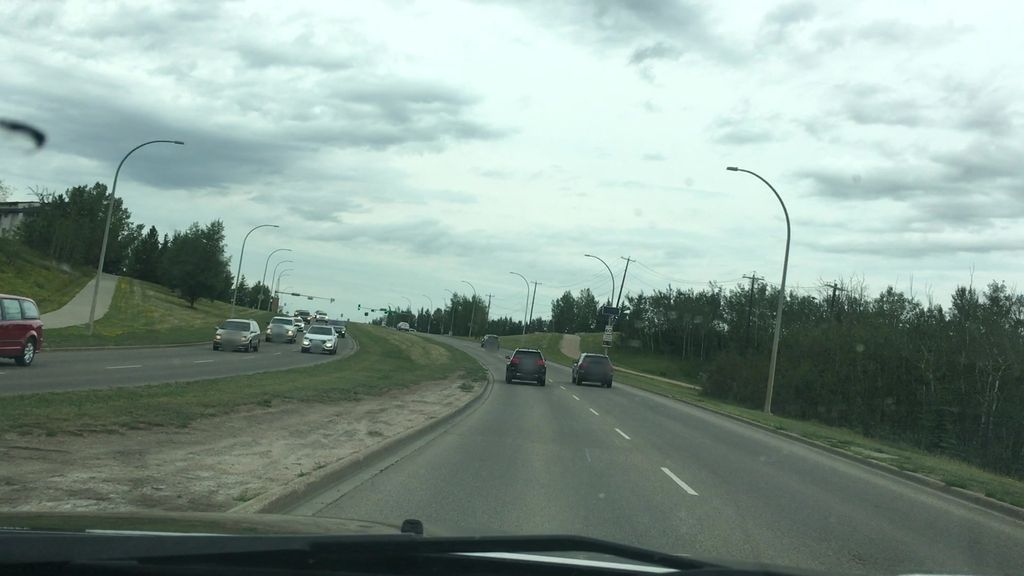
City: edmonton